Question: I am looking at the <URL> and trying to understand how Two Phase Commits work. I feel like the code example they give differs from the diagram.
### Code Example
They link to a <URL> that describes how you would do this transferring points from one account to another.
My understanding is that they go down the following route:
1. Change transaction state to pending
2. Update the first account by altering points and adding reference to transaction
3. Update the second account by altering points and adding reference to transaction
4. Change transaction state to committed
5. Remove reference of transaction from first account
6. Remove reference of transaction from second account
7. Change the transaction state to done
In this example, if there was a failure between steps 2 and 3, we could rollback by reversing the changed to points to any account which has a reference to a transaction.
### Diagram Example
This is the diagram given to explain two phase locking; I think it disagrees with the code example...

The diagram seems to say that you add a reference to transaction to both accounts, you add/remove points from both accounts.
In this example, if there was a failure between steps 3 and 4, how would you know what to roll back? How would you know if you had applied the changed to points or not?
Is the diagram wrong?
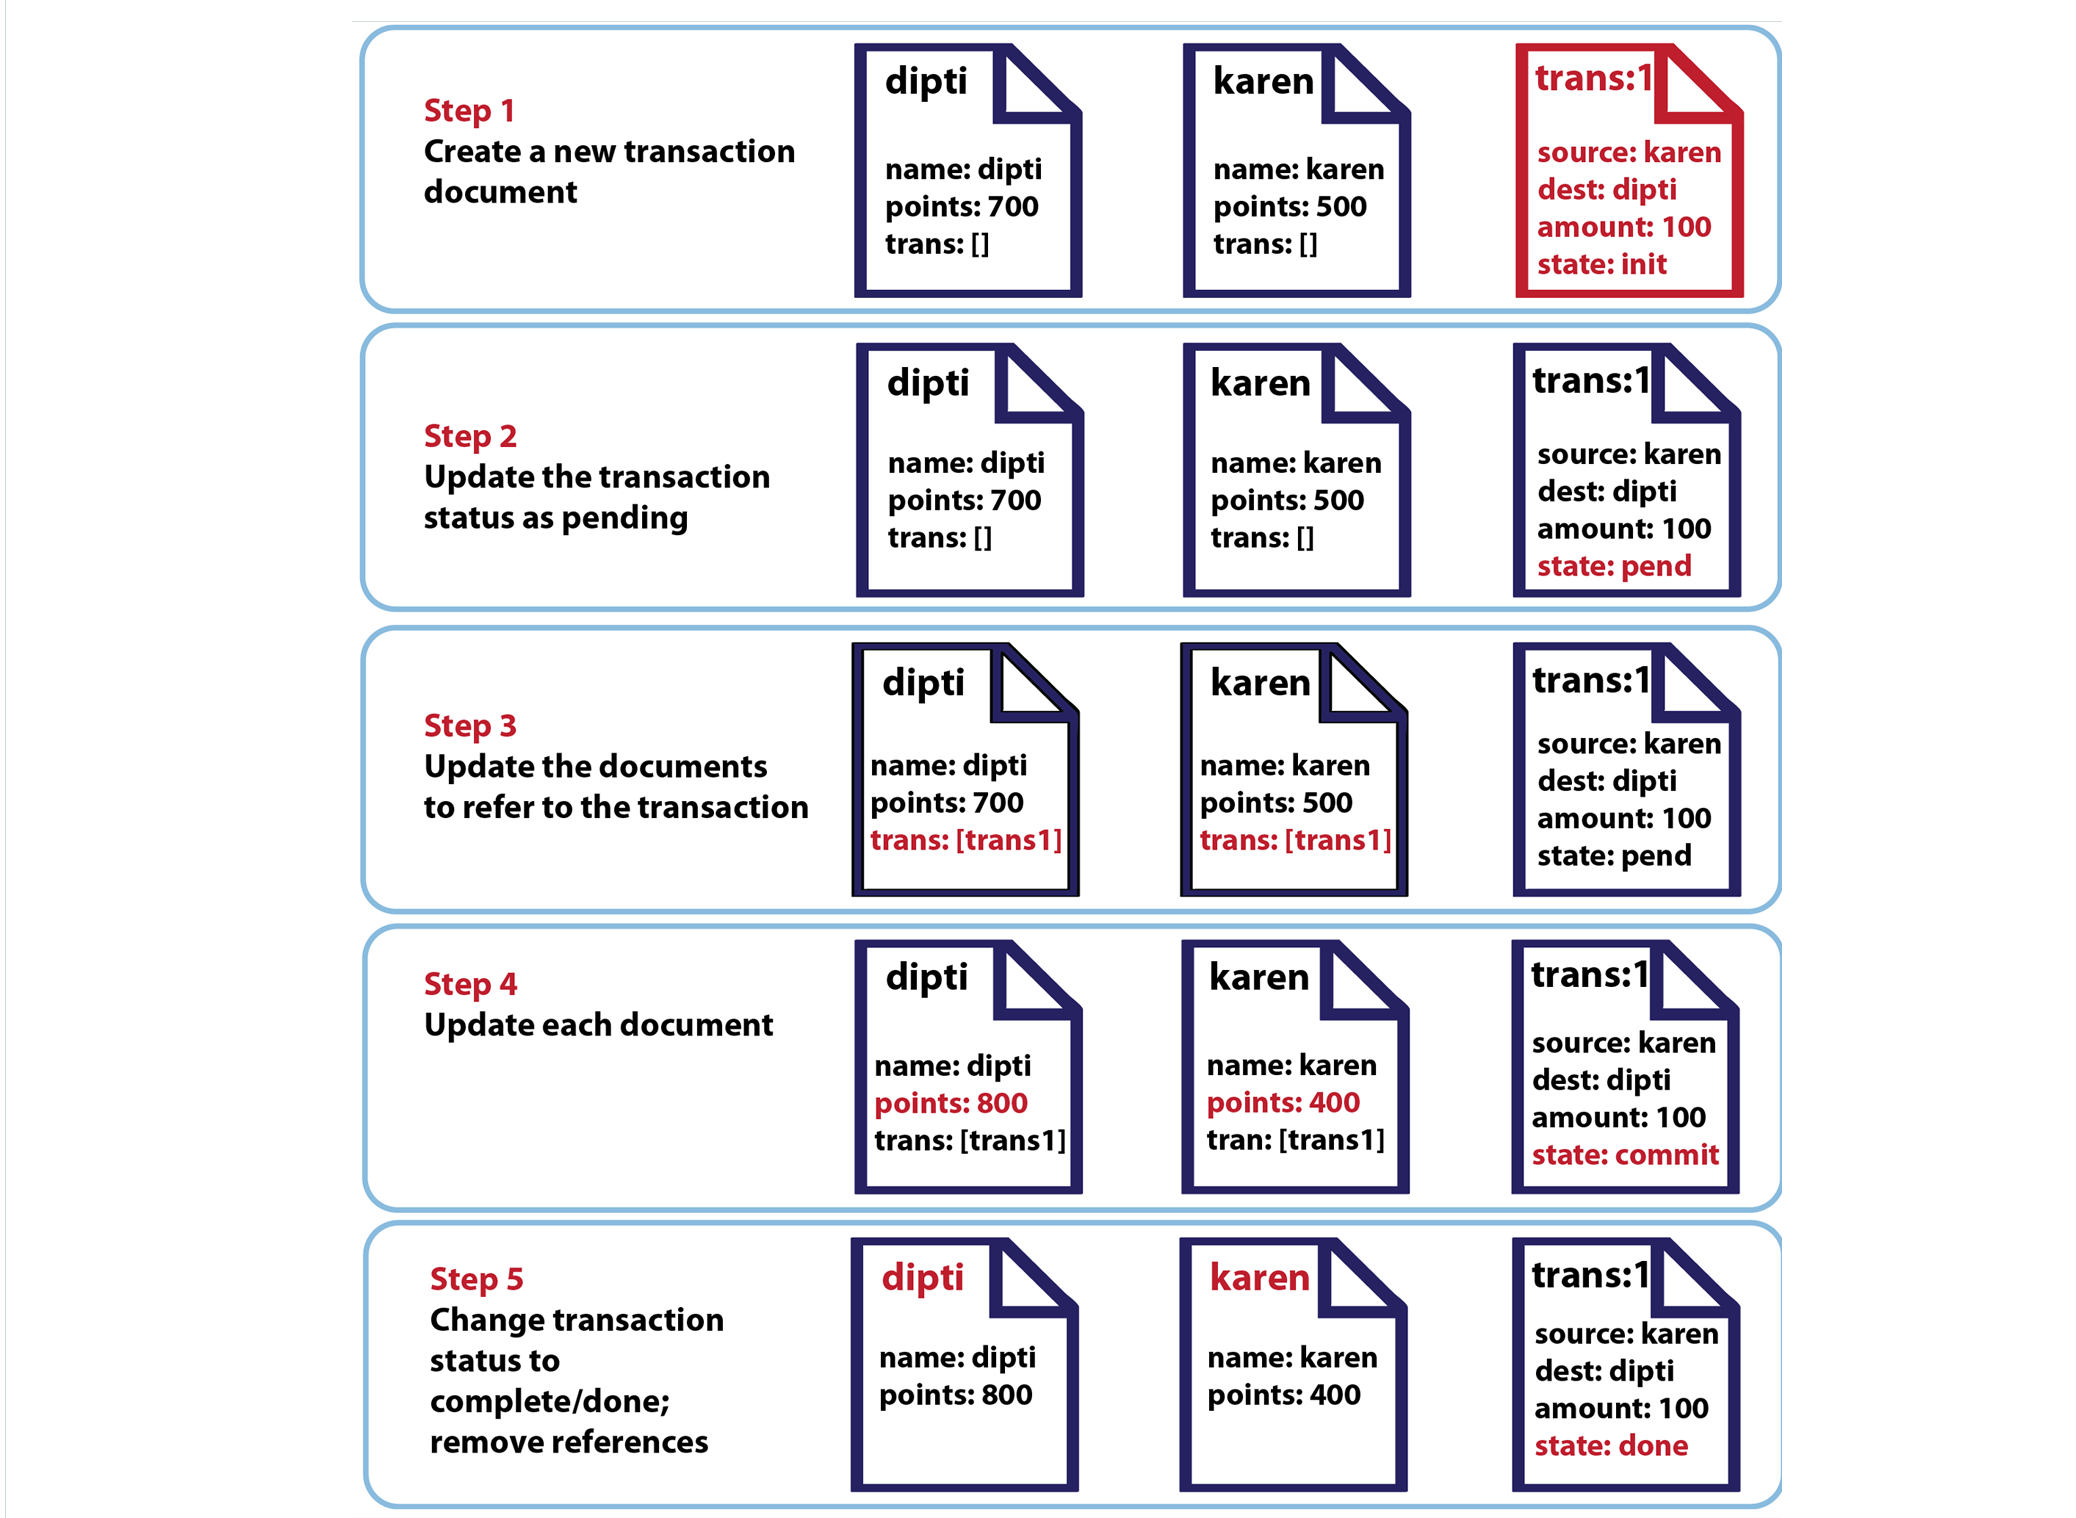
Answer: Yeah, you are right. The diagram step 3 should also apply balance changes at the same time as adding transaction to the list. Basically adding transaction to the list is just a sign that some changes were applied to the balance.
btw in the link to original gist you can find more complete executable solution, with rollback code: <URL>